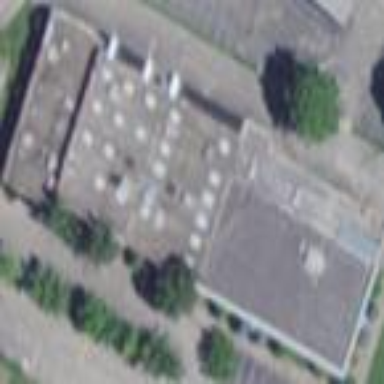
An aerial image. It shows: College building.